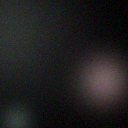
Screen state: off